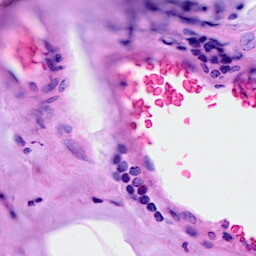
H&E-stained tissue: Breast